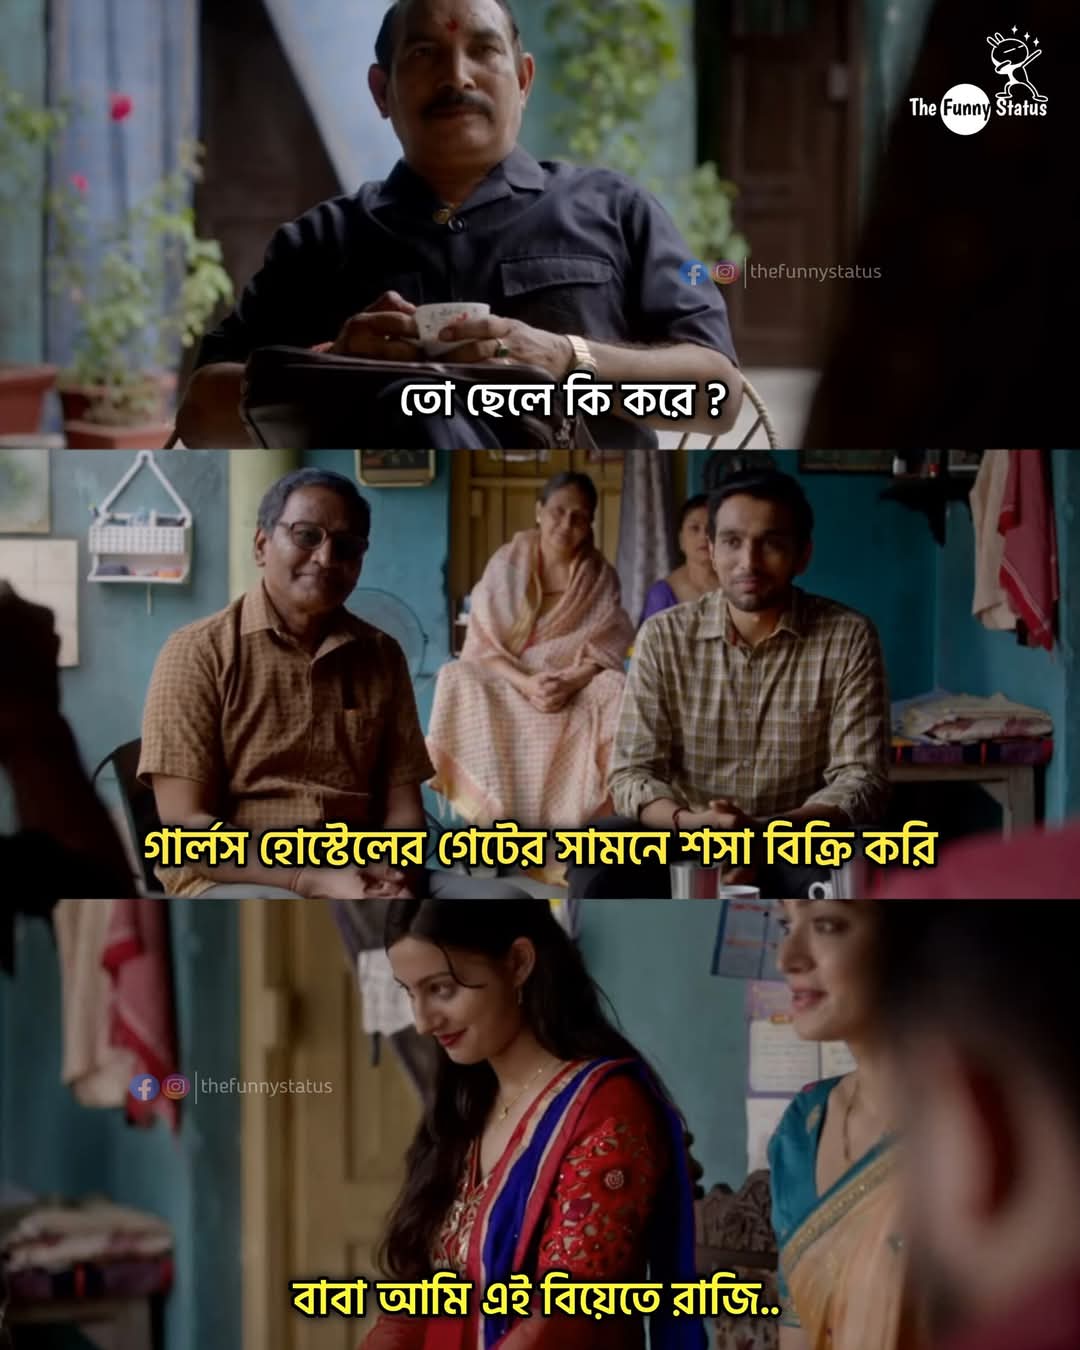
Text: তো ছেলে কি করে?
গার্লস গাল হোস্টেলের গেটের সামনে শসা বিক্রি করি
বাবা আমি এই বিয়েতে রাজি..
Label: Non Hate